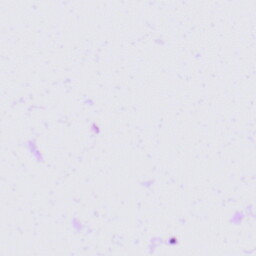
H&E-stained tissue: Tonsil